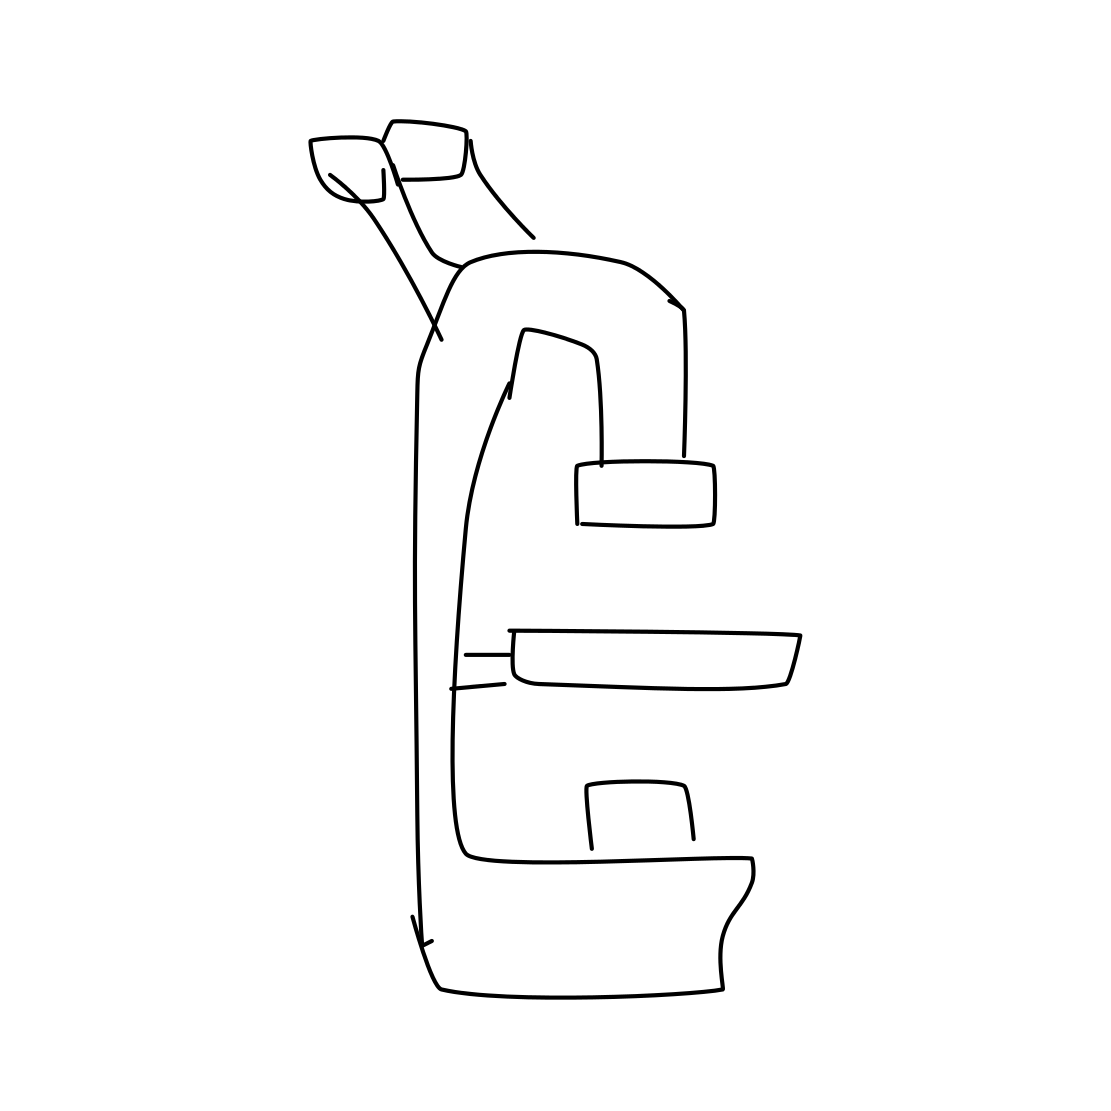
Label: microscope